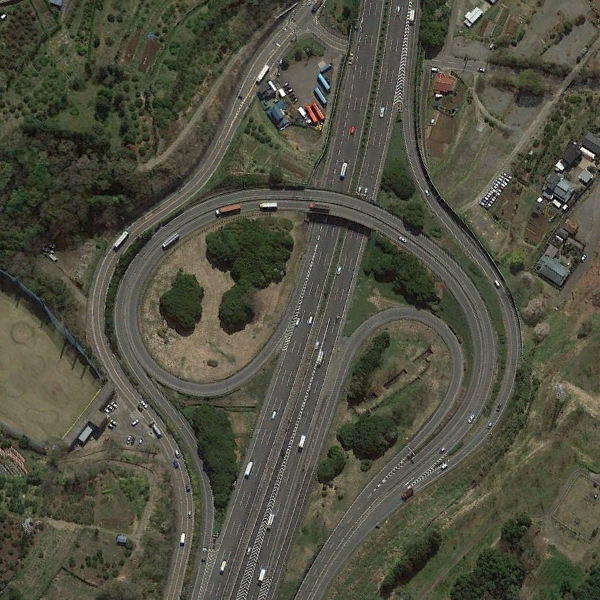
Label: Viaduct